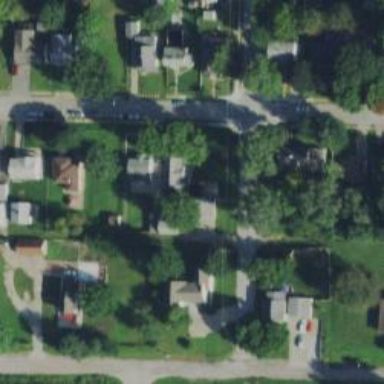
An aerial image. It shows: Alley classified as service road.